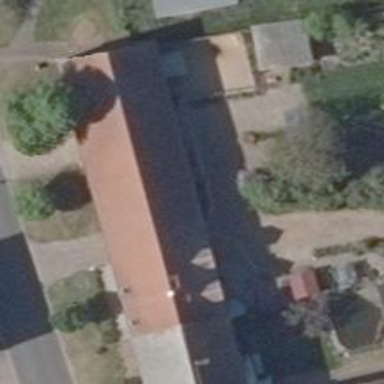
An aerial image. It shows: Gabled building with the roof oriented along its structure.